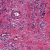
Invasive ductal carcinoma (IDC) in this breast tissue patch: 1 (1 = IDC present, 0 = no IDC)